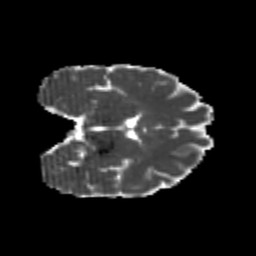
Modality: MD
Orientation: coronal
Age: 20
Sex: female
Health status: healthy
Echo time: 0.074 s